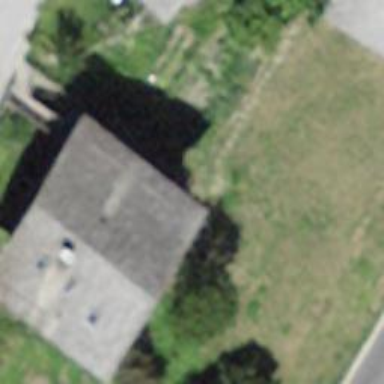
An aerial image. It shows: Building with tile roof.